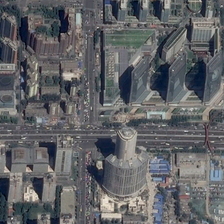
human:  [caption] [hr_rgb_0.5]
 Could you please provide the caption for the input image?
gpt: many buildings and some green trees are near a crossroads in a commercial area .

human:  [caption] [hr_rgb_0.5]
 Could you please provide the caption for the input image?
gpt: many buildings and some green trees are near a crossroads in a commercial area .

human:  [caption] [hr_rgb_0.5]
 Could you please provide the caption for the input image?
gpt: many buildings and some green trees are near a crossroads in a commercial area .

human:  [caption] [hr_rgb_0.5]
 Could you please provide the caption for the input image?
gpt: many buildings and some green trees are near a crossroads in a commercial area .

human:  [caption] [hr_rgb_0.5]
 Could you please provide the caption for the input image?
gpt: many buildings and some green trees are near a crossroads in a commercial area .